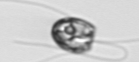
Label: flagellate_morphotype1